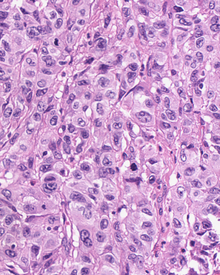
Tumor epithelial tissue: yes
Tumor-associated stroma tissue: no
Normal tissue: no